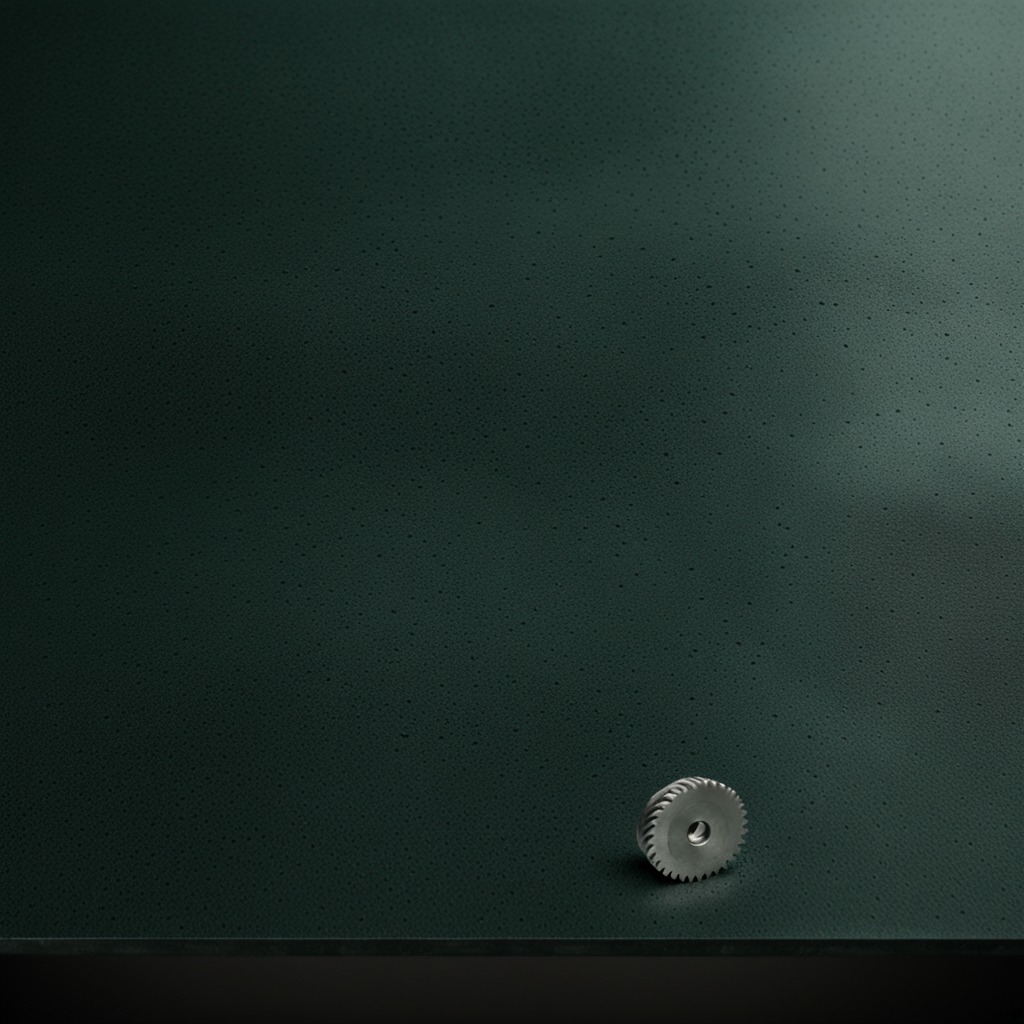
A steel gear with teeth lies on the clean granite tabletop covered with a green rubber mat inside a workshop at night dim ambient light soft shadows worn but beneath the mat